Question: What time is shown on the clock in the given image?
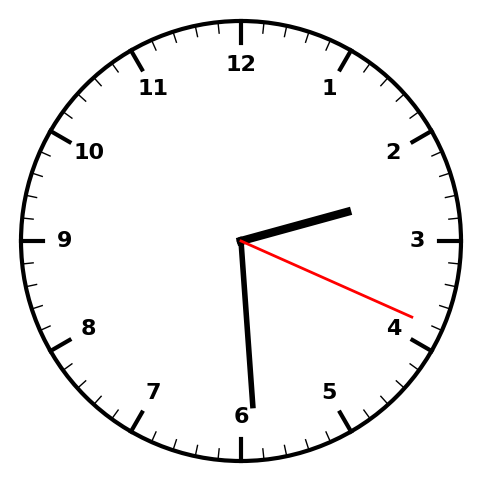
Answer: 02:29:19